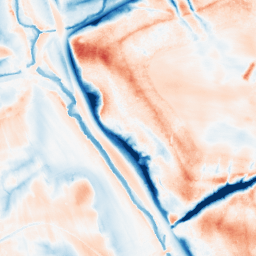
Category: classical
Decomposition family: gaussian
Decomposition parameters: sigma: 10
Upsampling method: regularized
Upsampling parameters: scale: 2
lambda_reg: 0.01
Upsampling scale: 2